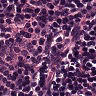
Metastatic tissue present: no